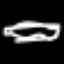
Label: chair